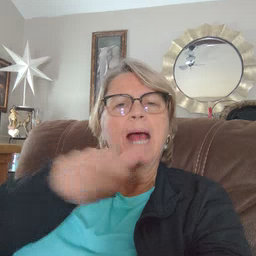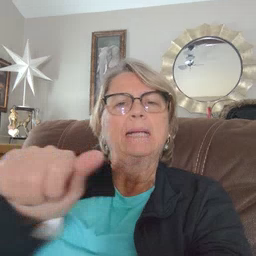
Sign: any